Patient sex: M
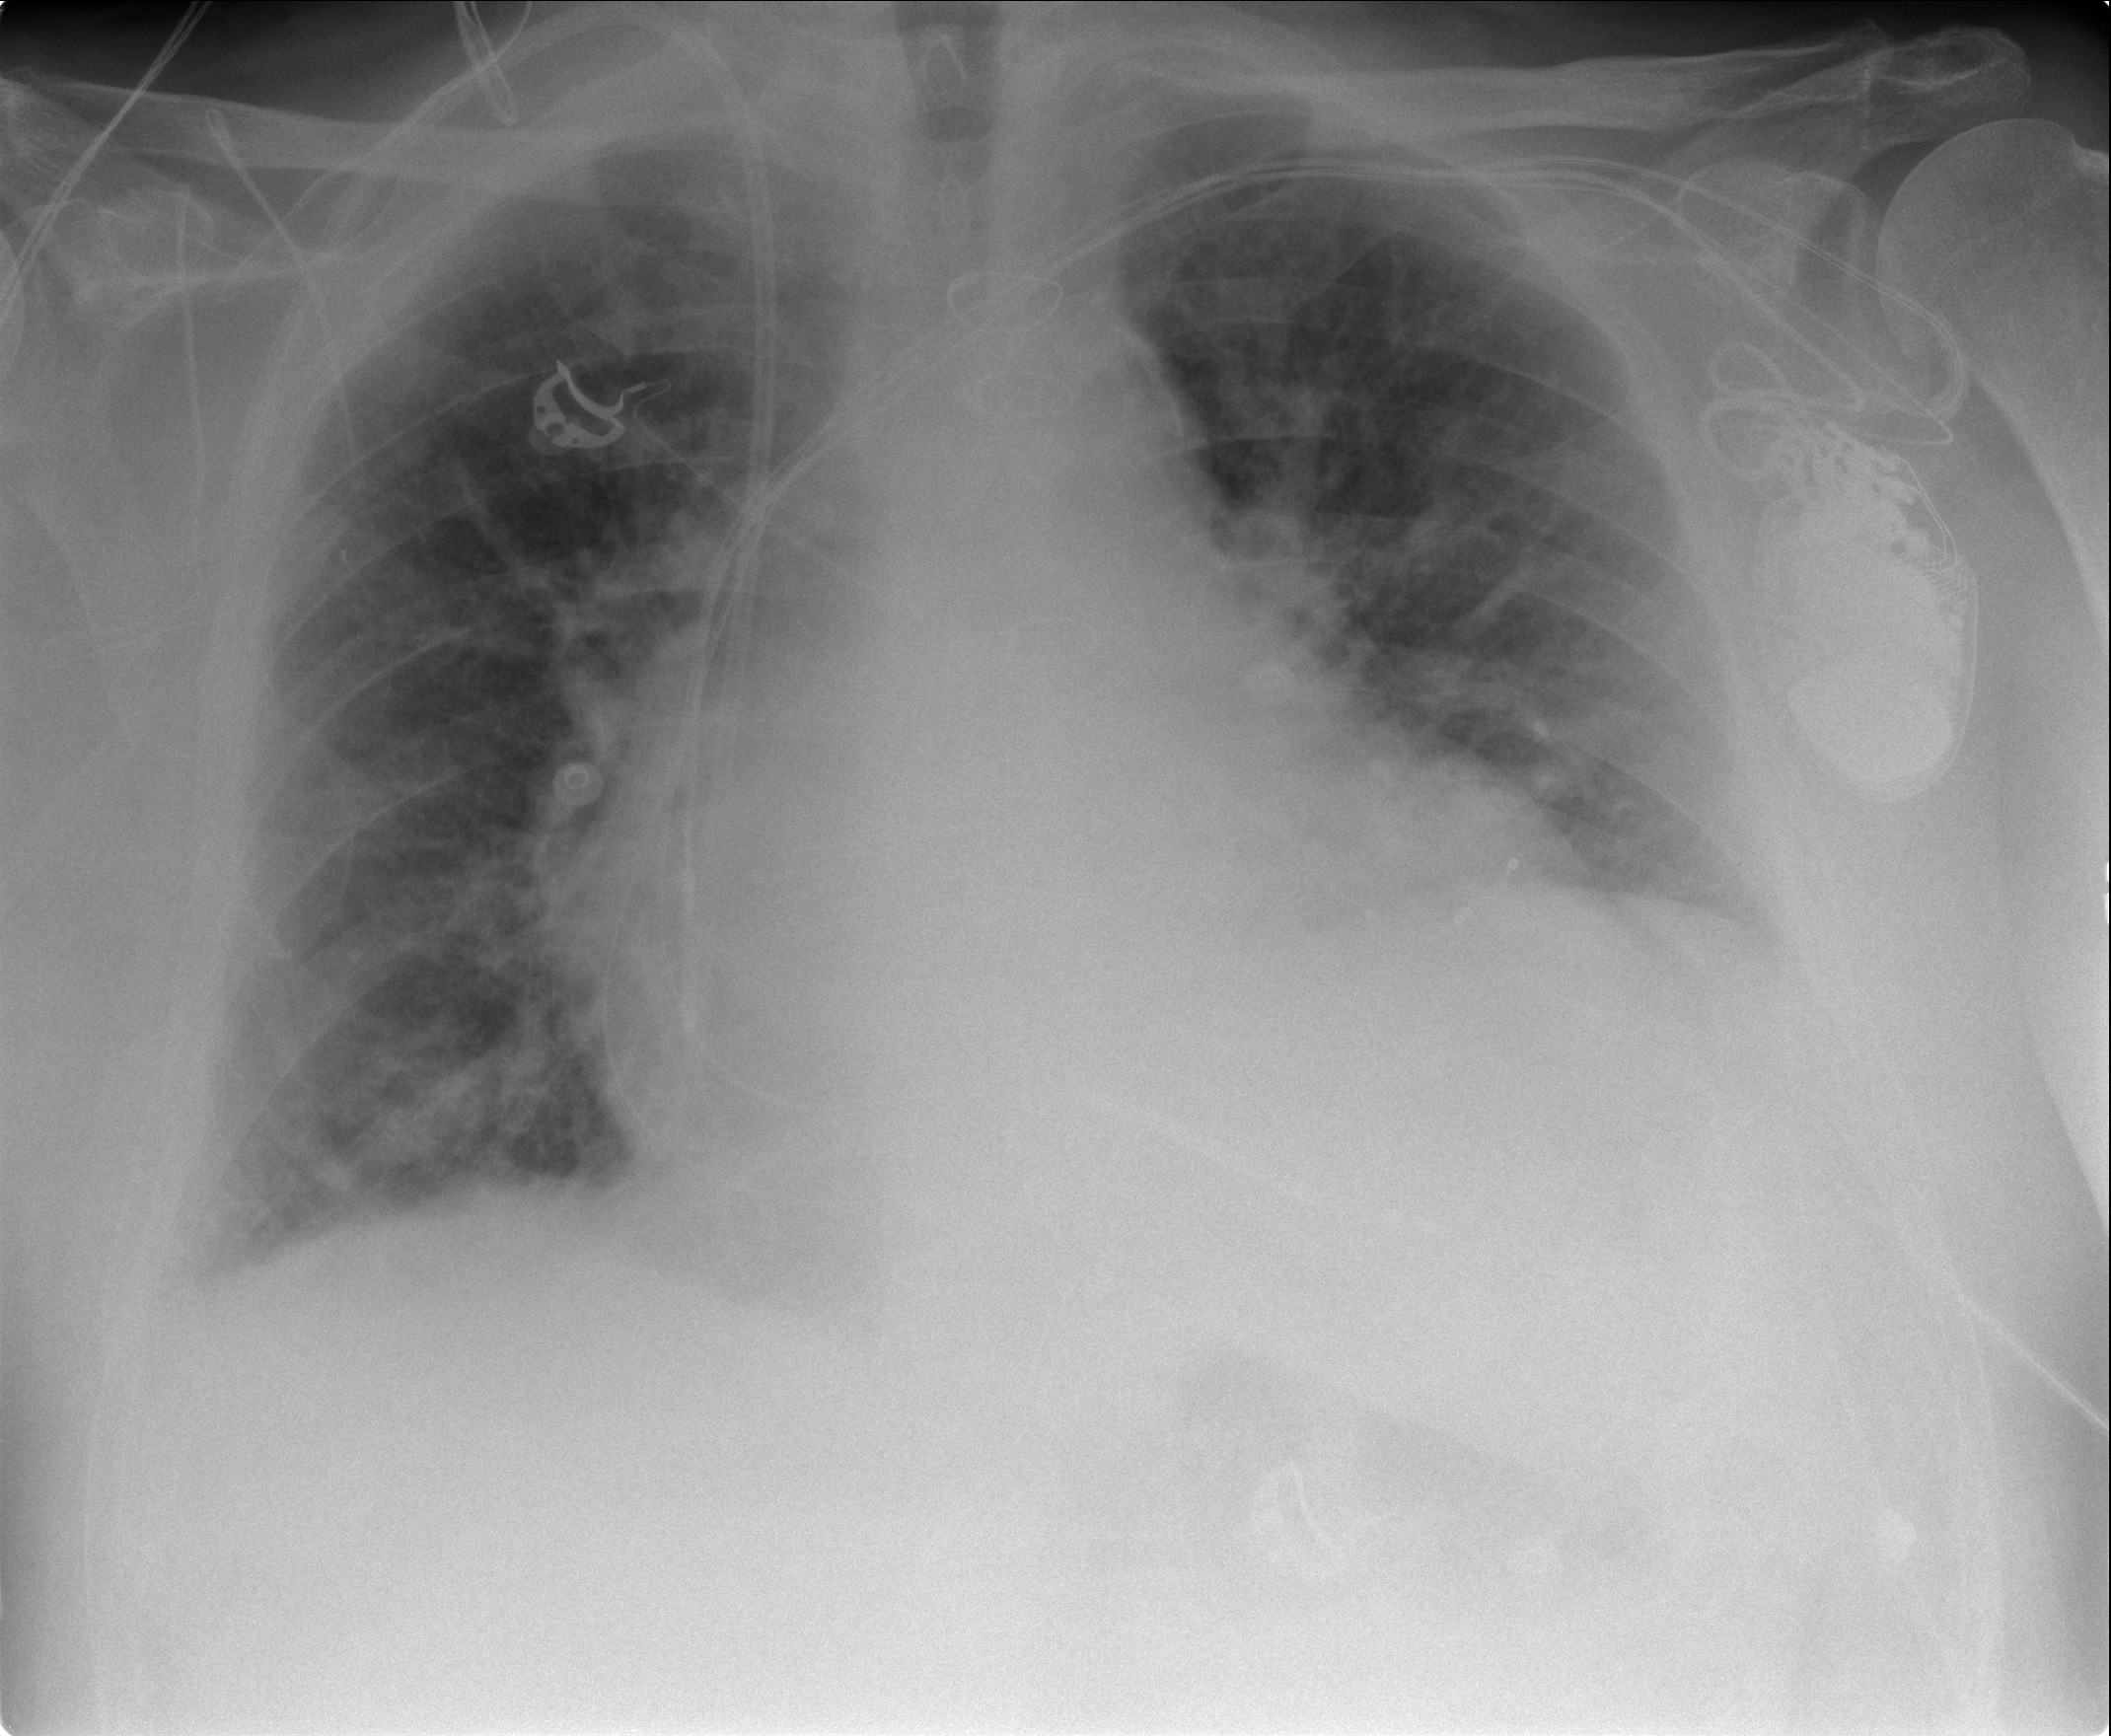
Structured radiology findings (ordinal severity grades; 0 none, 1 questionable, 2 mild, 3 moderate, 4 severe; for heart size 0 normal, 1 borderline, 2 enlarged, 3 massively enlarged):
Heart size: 2
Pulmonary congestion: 2
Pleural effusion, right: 2
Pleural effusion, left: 0
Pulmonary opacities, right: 0
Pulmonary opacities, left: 0
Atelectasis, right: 2
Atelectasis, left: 0